Question: I am using Seaborn to make lineplots with an error band indicating full distribution of measurements and making use of the Style grouping variable. As the plotted groups are overlapping, it is not fully clear to which main line the error bands belong

I would like to make this more clear by matching the linestyle of the error bands edges to the linestyle of the main line, but cannot find how to fix this.
The <URL> I tried to adjust the error band edge linestyle, but the first listed linestyle adjustment is then applied to all error band edges, while the second listed error band linestyle specification remains unused.
'''
fmri = sns.load_dataset("fmri")
sns.relplot(data=fmri, x="timepoint", y="signal", size="region", style="event",
dashes={'cue':(), 'stim':(1,1)}, err_kws={'linestyle': [(0,(1,1)),'solid']},
kind="line")
'''
I would like to have <URL>.
I also tried to call the main line style variable , that is defined in Seaborns code in for Relational Plots (relational.py, line 513-518), by passing err_kws={'linestyle': 'kws["dashes"]', but this did not work either.
'''
if "style" in sub_vars:
attributes = self._style_map(sub_vars["style"])
if "dashes" in attributes:
kws["dashes"] = attributes["dashes"]
if "marker" in attributes:
kws["marker"] = attributes["marker"]
'''
Is it possible to base the error band linestyle on the main line linestyle in a Seaborn lineplot?
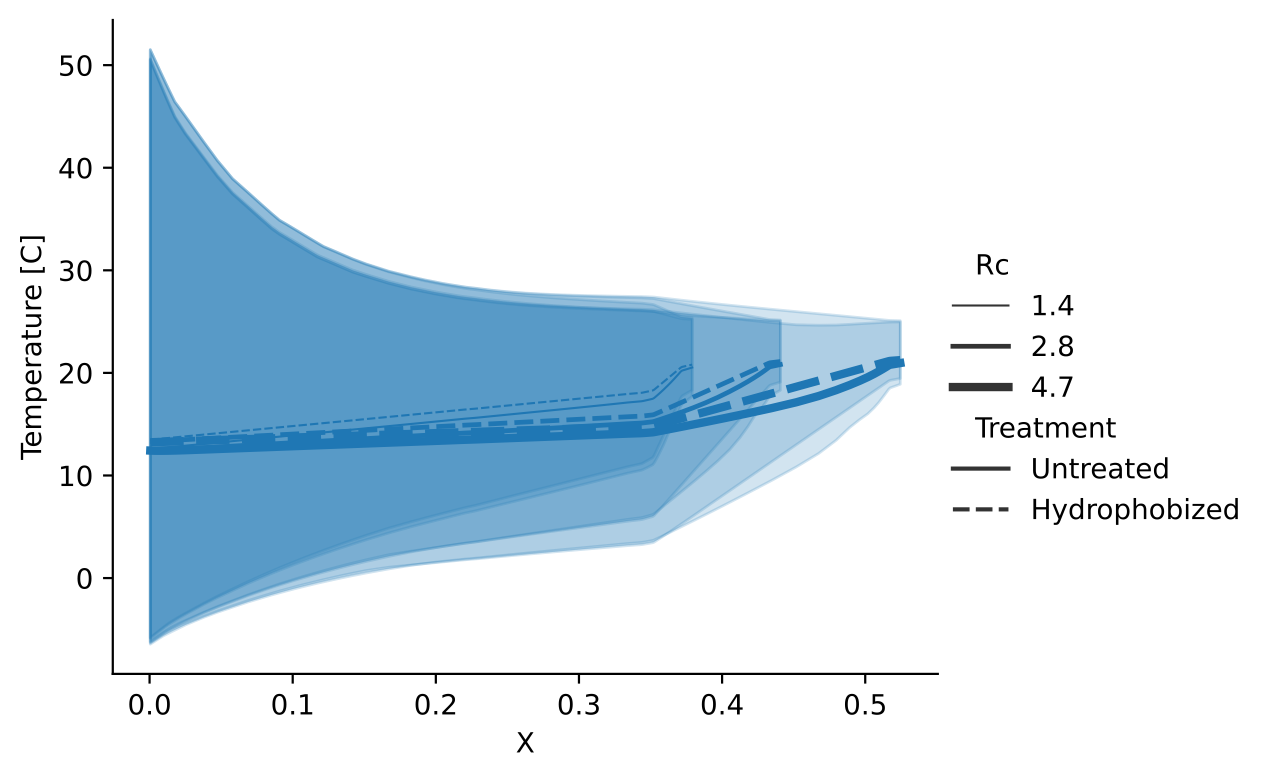
Answer: I finally manage to plot how I want the figures to be with the code
'''
ax = plt.gca()
for poly, line in zip(ax.collections, ax.lines):
plt.setp(
poly,
linewidth=line._linewidth,
linestyle=(
0.0,
(
None
if line._dashSeq is None
else (np.array(line._dashSeq) / (line._linewidth)).tolist()
),
),
)
'''
Here is the final plot